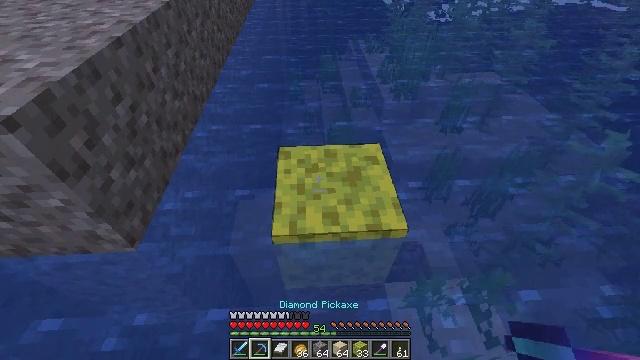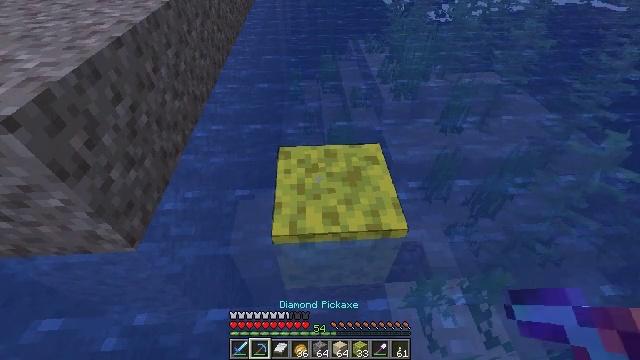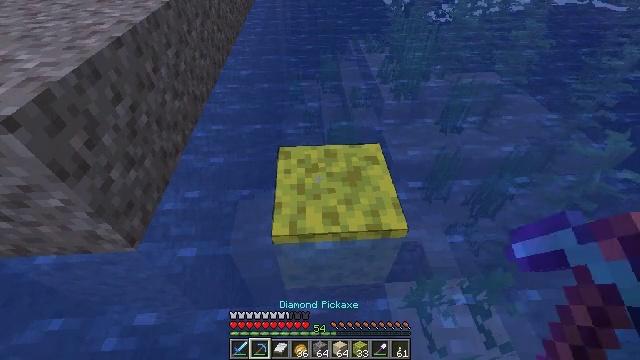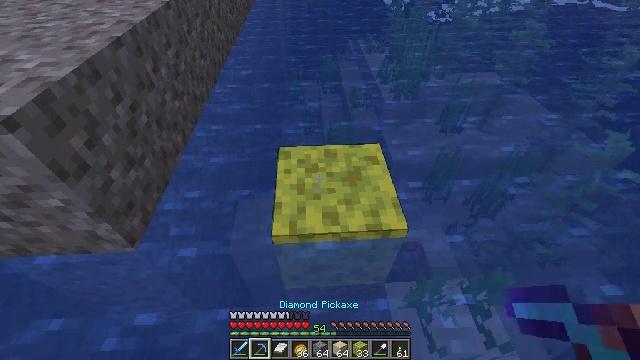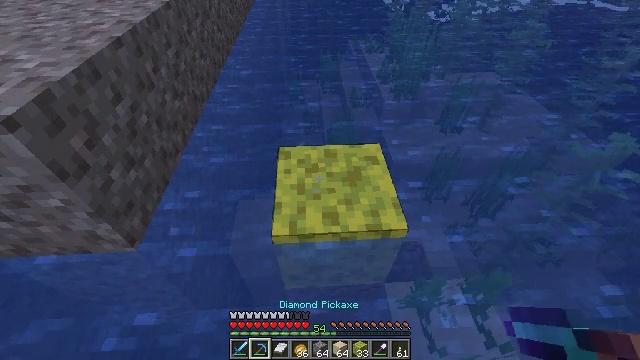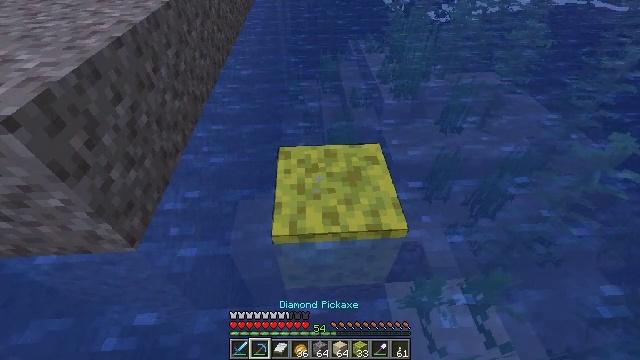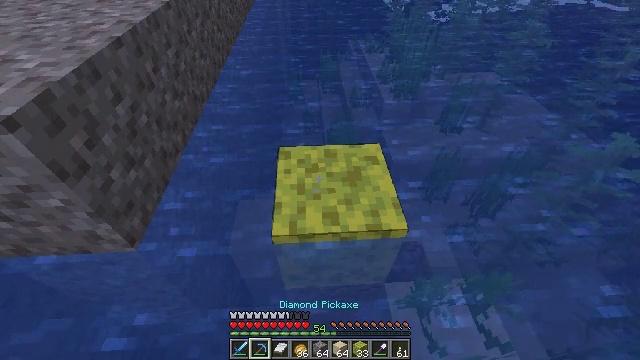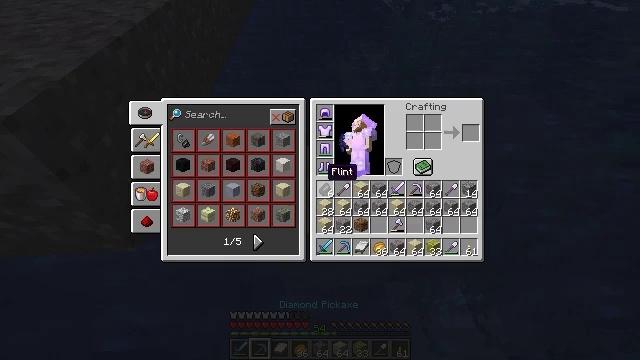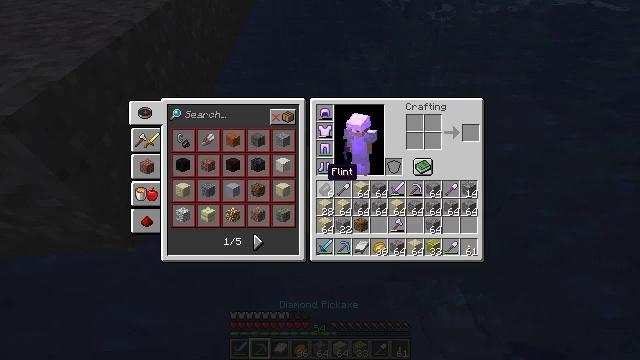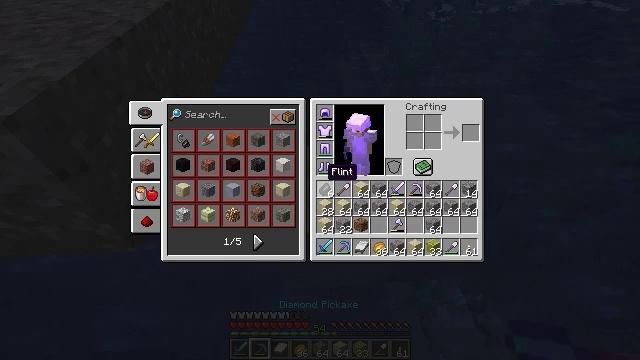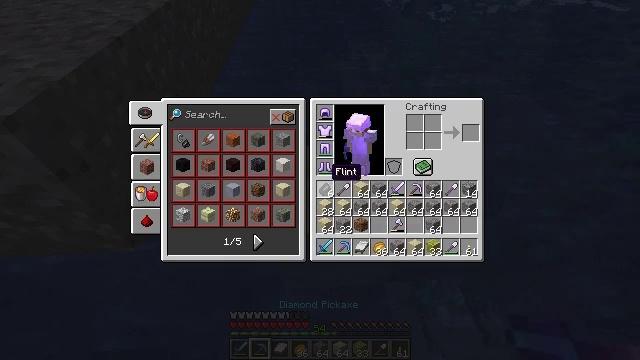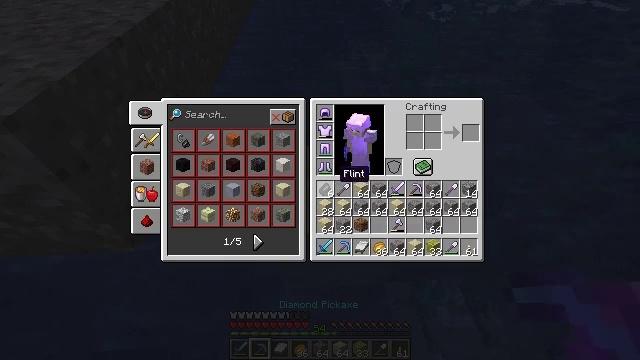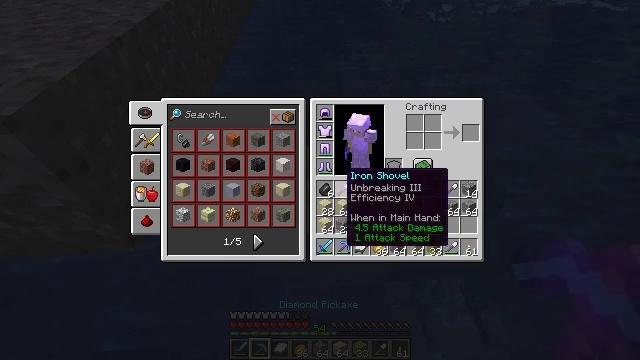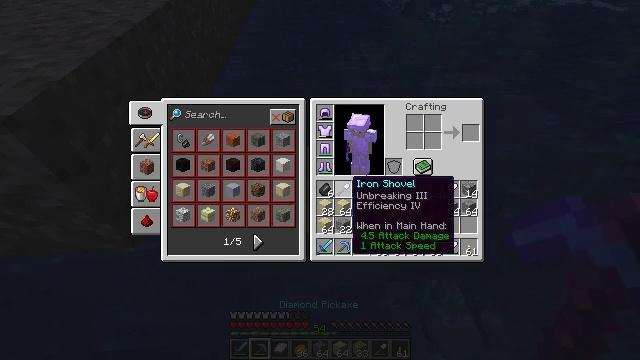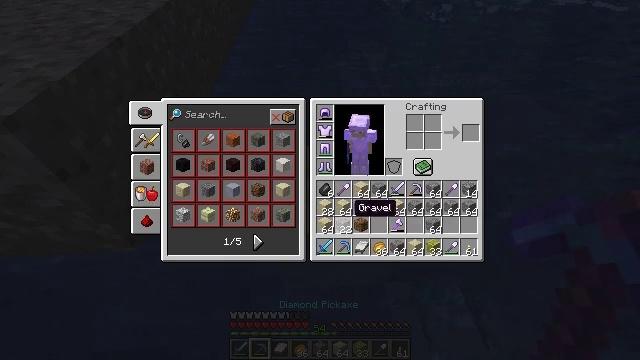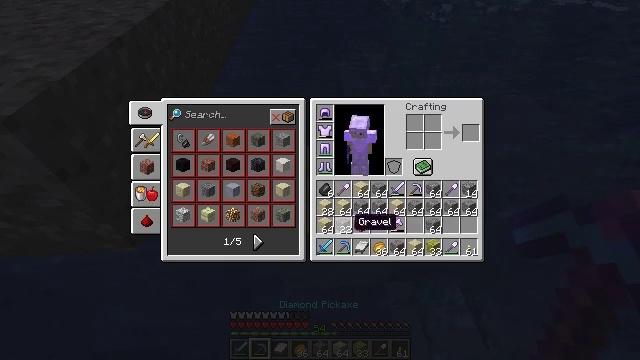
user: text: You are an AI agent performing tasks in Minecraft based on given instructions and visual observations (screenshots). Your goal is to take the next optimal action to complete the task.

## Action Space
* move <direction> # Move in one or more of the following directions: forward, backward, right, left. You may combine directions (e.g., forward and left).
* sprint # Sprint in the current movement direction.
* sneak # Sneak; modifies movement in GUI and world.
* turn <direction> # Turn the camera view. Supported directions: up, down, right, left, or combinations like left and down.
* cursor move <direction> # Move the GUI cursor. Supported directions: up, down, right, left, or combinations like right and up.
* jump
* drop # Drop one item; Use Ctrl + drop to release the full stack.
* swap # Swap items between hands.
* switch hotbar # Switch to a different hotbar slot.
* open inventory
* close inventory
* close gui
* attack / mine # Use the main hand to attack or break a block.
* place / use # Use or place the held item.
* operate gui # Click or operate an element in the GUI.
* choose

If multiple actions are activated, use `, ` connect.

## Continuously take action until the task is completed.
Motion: motion action
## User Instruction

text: Mine the wet sponge underwater.
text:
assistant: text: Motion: no_op
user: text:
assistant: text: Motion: no_op
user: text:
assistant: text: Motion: no_op
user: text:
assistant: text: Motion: no_op
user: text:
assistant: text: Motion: no_op
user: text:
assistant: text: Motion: no_op
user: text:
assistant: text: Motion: open inventory
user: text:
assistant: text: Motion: open inventory
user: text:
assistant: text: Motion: open inventory
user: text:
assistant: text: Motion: no_op
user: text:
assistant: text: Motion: cursor move right
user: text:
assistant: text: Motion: cursor move right
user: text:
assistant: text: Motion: cursor move down
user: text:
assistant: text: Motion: cursor move down
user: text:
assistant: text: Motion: cursor move down
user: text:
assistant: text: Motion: no_op
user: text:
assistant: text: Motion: cursor move down
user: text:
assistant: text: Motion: no_op
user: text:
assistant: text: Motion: no_op
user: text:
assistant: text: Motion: no_op
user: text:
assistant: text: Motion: no_op
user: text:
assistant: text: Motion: no_op
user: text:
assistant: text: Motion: no_op
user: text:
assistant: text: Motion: no_op
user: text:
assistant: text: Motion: no_op
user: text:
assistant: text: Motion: no_op
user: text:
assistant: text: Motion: no_op
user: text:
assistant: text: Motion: no_op
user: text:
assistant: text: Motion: no_op
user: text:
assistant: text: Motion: no_op